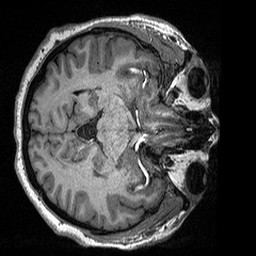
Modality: T1w
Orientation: axial
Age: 42
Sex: female
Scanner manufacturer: siemens
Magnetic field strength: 3 T
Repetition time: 2.3 s
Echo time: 0.00298 s